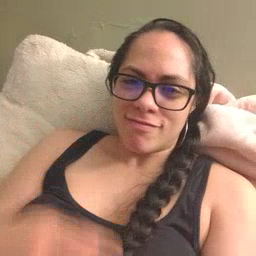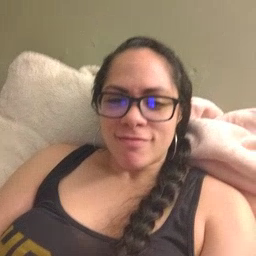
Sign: toy